九年级 · 立体几何学
如图所示的立方体，如果把它展开，可以是下列图形中的( )

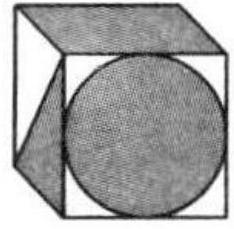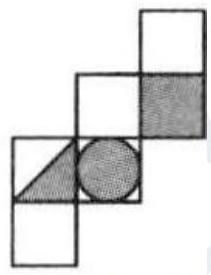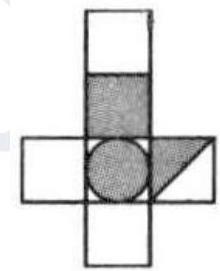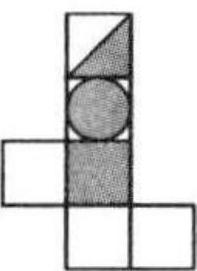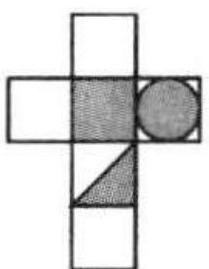
A.

B.

C.

D.

答案: D
解析: 【分析】

本题考查几何体的展开图, 由平面图形的折叠及立体图形的表面展开图的特点解题. 同时注意图示中的阴影的位置关系.

【解答】

解: 选项 A. $C$ 中折叠后带图案的三个面不能相交于同一个点, 与原立方体不符;

选项 $B$ 中折叠后三角形和正方形的位置不符, 所以正确的是 $D$.

故选: $D$.